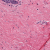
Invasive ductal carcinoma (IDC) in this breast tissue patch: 0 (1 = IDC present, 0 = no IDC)